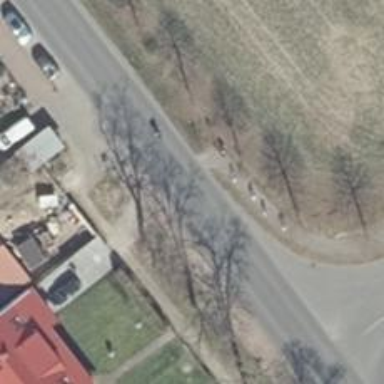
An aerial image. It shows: Tertiary road with asphalt surface. The road has separate sidewalks on both sides.